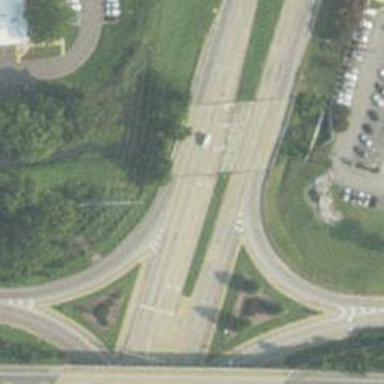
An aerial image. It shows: Primary highway bridge on expressway.